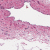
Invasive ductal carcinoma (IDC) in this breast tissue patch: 0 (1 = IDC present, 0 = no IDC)